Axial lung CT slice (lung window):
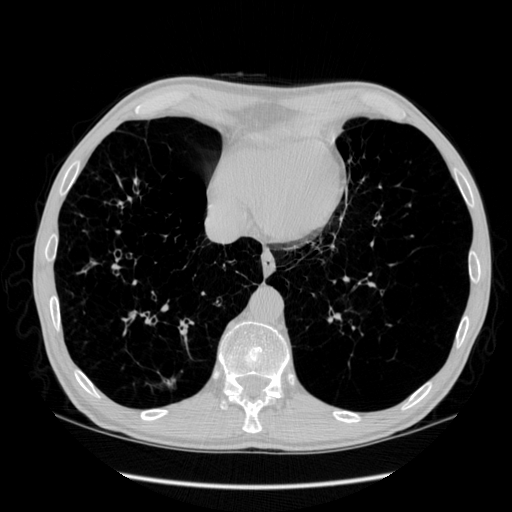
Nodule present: no